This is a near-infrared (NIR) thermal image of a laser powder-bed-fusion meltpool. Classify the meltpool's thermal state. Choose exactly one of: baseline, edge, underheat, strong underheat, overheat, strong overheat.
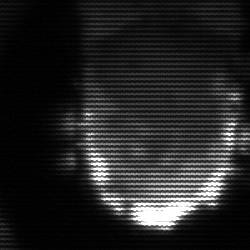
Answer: baseline